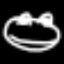
Label: frog